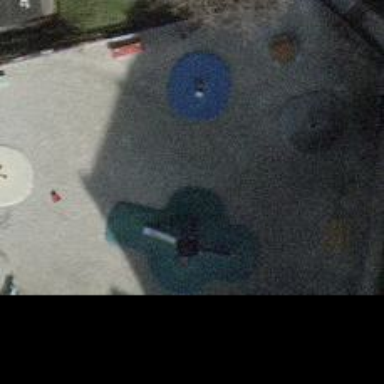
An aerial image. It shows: Playground with various structures for children to play on.